Question: Since a couple of days I'm looking at the behaviour of the Magento backend. To comprehend I made a new grid to see a table of the bbdd. After finishing this grid I can see that I have a 404 error when try I to add a widget in a CMS page:

Debugging I can see that the error disappears if I comment this out of my custom module
'''
<admin>
<routers>
<giftrouter>
<use>admin</use>
<args>
<module>Wpr_Giftproducts_Adminhtml</module>
<frontName>admin</frontName>
<modules>
<sintax after="Wpr_Giftproducts_Adminhtml">Mage_Adminhtml</sintax>
</modules>
</args>
</giftrouter>
</routers>
</admin>
'''
Concretely I think that the error was caused by this:
'''
<sintax after="Wpr_Giftproducts_Adminhtml">Mage_Adminhtml</sintax>
'''
But I don't understand how this config works.
How can I set a custom route to avoid conflict with the widget?
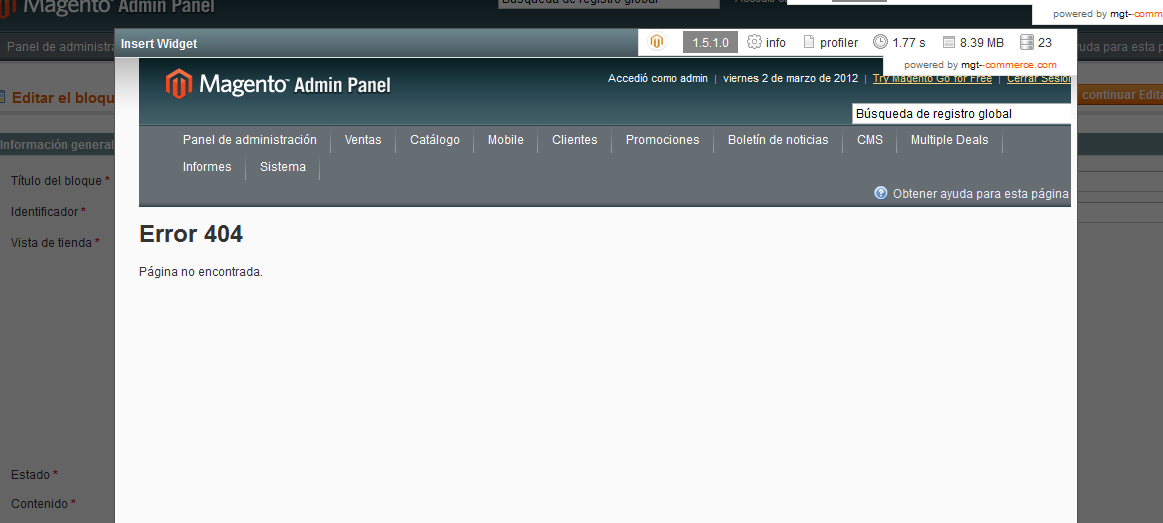
Answer: I think you have your routers in reverse.
'''
<admin>
<routers>
<adminhtml>
<args>
<modules>
<sintax before="Mage_Adminhtml">Wpr_Giftproducts_Adminhtml</sintax>
</modules>
</args>
</adminhtml>
</routers>
</admin>
'''
This way the 'Giftproducts' controller is part of the 'adminhtml' router, whereas the old way was reassigning admin controllers to 'giftrouter'.